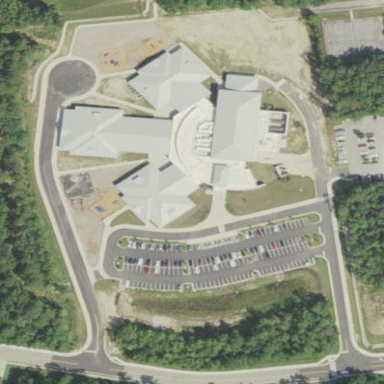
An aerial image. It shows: School.